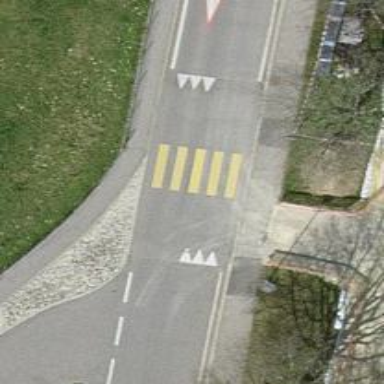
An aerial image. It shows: Marked road crossing.